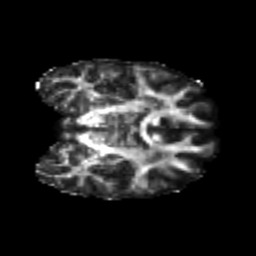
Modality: FA
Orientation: coronal
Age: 22
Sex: female
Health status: healthy
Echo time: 0.074 s